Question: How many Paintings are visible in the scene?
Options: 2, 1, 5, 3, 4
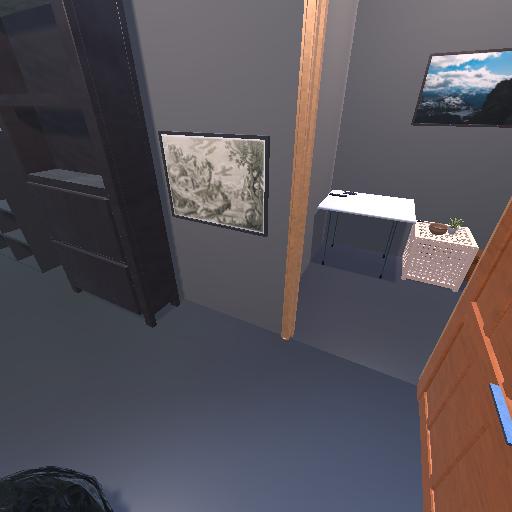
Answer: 2